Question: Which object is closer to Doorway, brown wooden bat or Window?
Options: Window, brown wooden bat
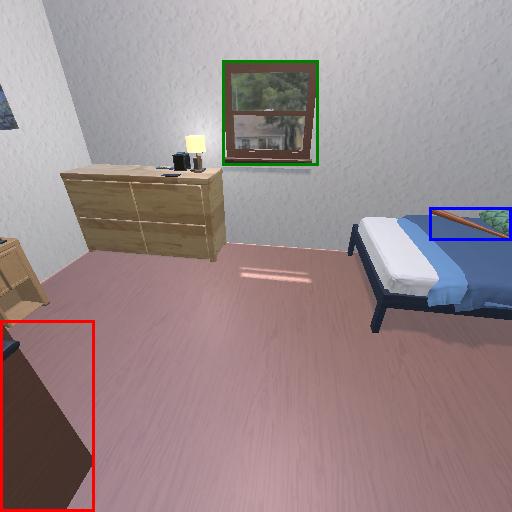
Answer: Window